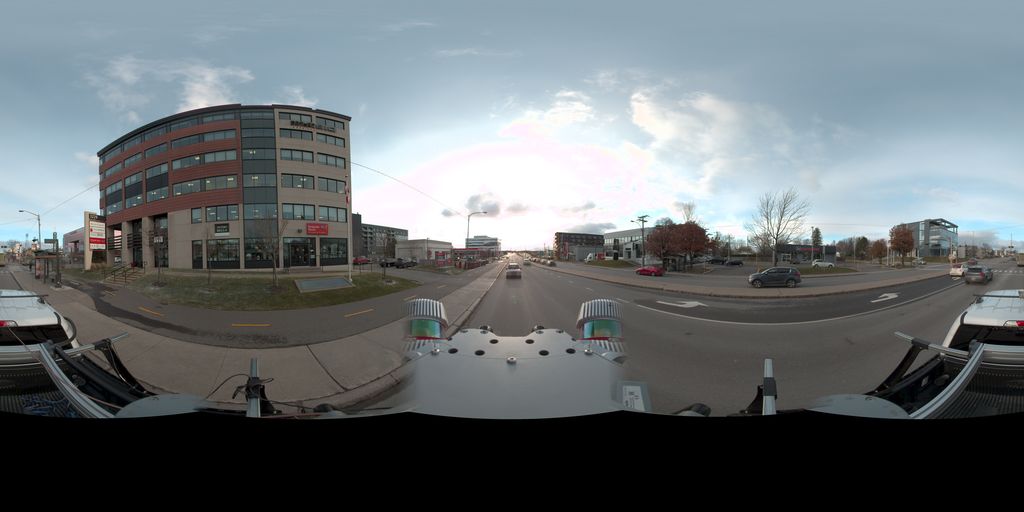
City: quebec_city